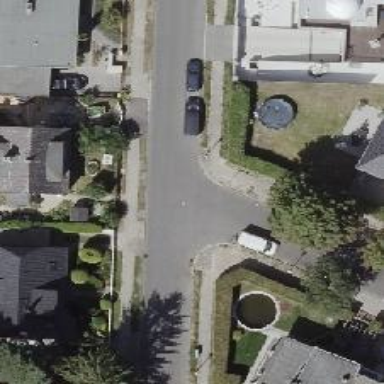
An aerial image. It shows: Smooth asphalt road in residential area.